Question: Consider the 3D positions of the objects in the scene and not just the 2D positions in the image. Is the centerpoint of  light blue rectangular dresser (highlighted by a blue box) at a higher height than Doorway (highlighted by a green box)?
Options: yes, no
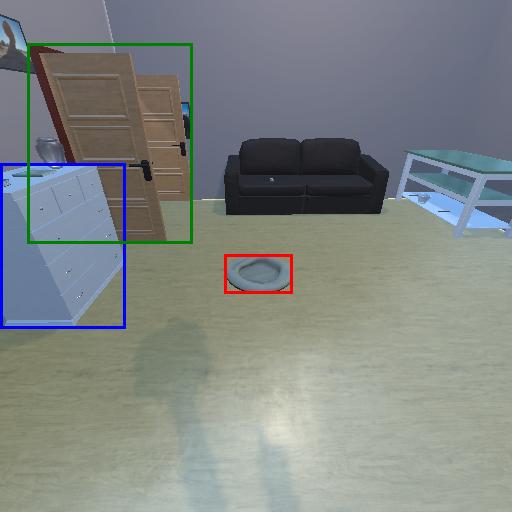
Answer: yes